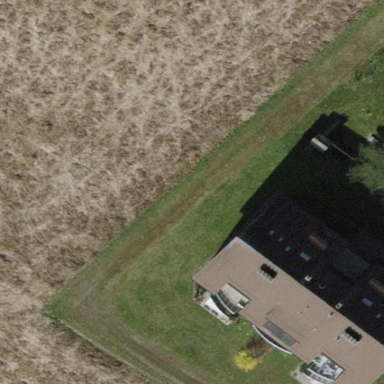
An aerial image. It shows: Detached building.